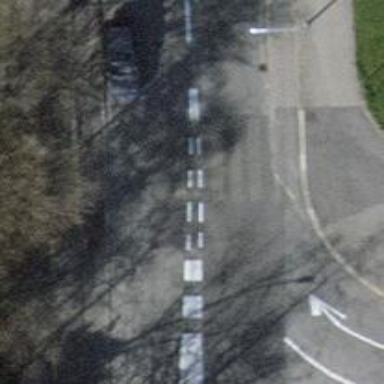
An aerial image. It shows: Uncontrolled zebra crossing with zebra markings.